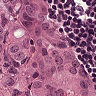
Metastatic tissue present: yes